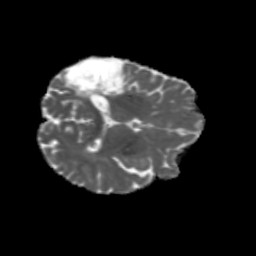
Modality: MD
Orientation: axial
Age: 46
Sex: female
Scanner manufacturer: siemens
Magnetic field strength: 3 T
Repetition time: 5.47 s
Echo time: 0.0854 s